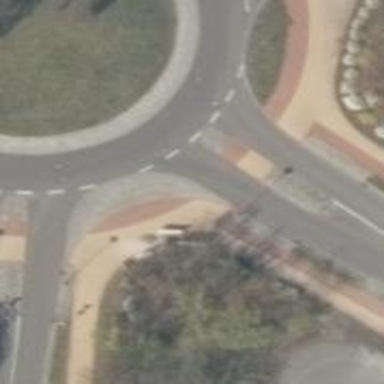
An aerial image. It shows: Residential road with asphalt surface. It has roundabout at the junction. There is cycle track on the right side of the road.